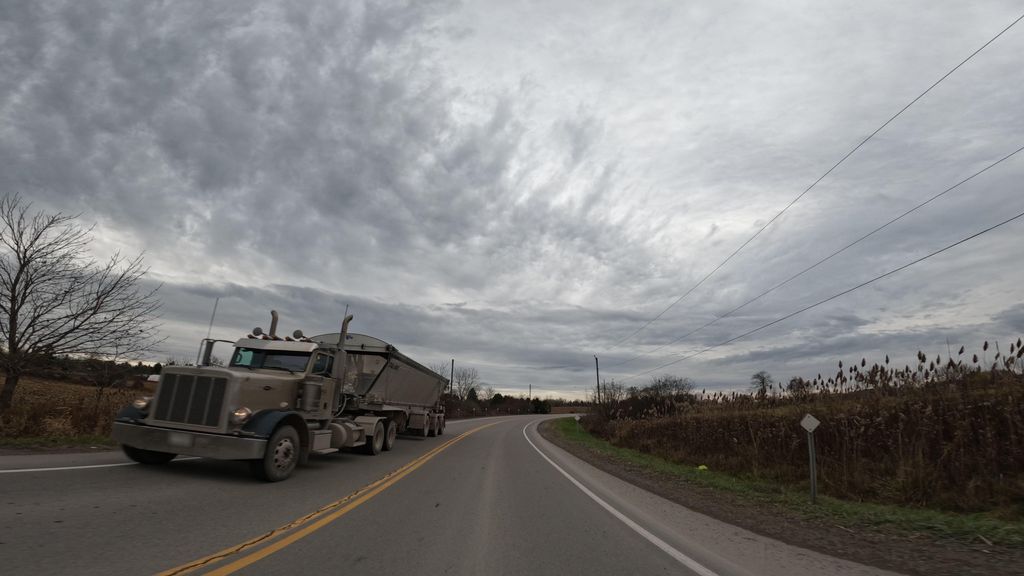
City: hamilton